Question: I'm currently testing a game. But when I try to run the app on my device, it gives me this error:

I already tried cleaning the project, but the error stays.
Project:
'''
buildscript {
repositories {
mavenLocal()
mavenCentral()
maven { url "https://oss.sonatype.org/content/repositories/snapshots/" }
}
dependencies {
classpath 'com.android.tools.build:gradle:2.1.3'
}
}
allprojects {
apply plugin: "eclipse"
apply plugin: "idea"
version = '1.0'
ext {
appName = "RocketHedgehog"
gdxVersion = '1.9.3'
roboVMVersion = '2.1.0'
box2DLightsVersion = '1.4'
ashleyVersion = '1.7.0'
aiVersion = '1.8.0'
}
repositories {
mavenLocal()
mavenCentral()
maven { url "https://oss.sonatype.org/content/repositories/snapshots/" }
maven { url "https://oss.sonatype.org/content/repositories/releases/" }
}
}
project(":android") {
apply plugin: "android"
configurations {
natives
all*.exclude group: 'com.android.support', module: 'support-v4'
}
dependencies {
compile project(":core")
compile "com.badlogicgames.gdx:gdx-backend-android:$gdxVersion"
natives "com.badlogicgames.gdx:gdx-platform:$gdxVersion:natives-armeabi"
natives "com.badlogicgames.gdx:gdx-platform:$gdxVersion:natives-armeabi-v7a"
natives "com.badlogicgames.gdx:gdx-platform:$gdxVersion:natives-arm64-v8a"
natives "com.badlogicgames.gdx:gdx-platform:$gdxVersion:natives-x86"
natives "com.badlogicgames.gdx:gdx-platform:$gdxVersion:natives-x86_64"
compile "com.badlogicgames.gdx:gdx-box2d:$gdxVersion"
natives "com.badlogicgames.gdx:gdx-box2d-platform:$gdxVersion:natives-armeabi"
natives "com.badlogicgames.gdx:gdx-box2d-platform:$gdxVersion:natives-armeabi-v7a"
natives "com.badlogicgames.gdx:gdx-box2d-platform:$gdxVersion:natives-arm64-v8a"
natives "com.badlogicgames.gdx:gdx-box2d-platform:$gdxVersion:natives-x86"
natives "com.badlogicgames.gdx:gdx-box2d-platform:$gdxVersion:natives-x86_64"
compile "com.google.android.gms:play-services-ads:9.4.0"
compile "com.google.android.gms:play-services-games:9.6.1"
compile project(':BaseGameUtils')
compile 'com.android.support:multidex:1.0.1'
}
}
project(":core") {
apply plugin: "java"
dependencies {
compile "com.badlogicgames.gdx:gdx:$gdxVersion"
compile "com.badlogicgames.gdx:gdx-box2d:$gdxVersion"
}
}
project(":desktop") {
apply plugin: "java"
dependencies {
compile project(":core")
compile "com.badlogicgames.gdx:gdx-backend-lwjgl:$gdxVersion"
compile "com.badlogicgames.gdx:gdx-platform:$gdxVersion:natives-desktop"
compile "com.badlogicgames.gdx:gdx-box2d-platform:$gdxVersion:natives-desktop"
}
}
tasks.eclipse.doLast {
delete ".project"
}
'''
BaseGameUtils: (Library) I needed this for implementing GPS
'''
apply plugin: 'com.android.library'
buildscript {
repositories {
jcenter()
}
dependencies {
classpath 'com.android.tools.build:gradle:1.3.1'
}
}
dependencies {
// Set defaults so that BaseGameUtils can be used outside of BasicSamples
if (!project.hasProperty('appcompat_library_version')) {
ext.appcompat_library_version = '20.0.+'
}
if (!project.hasProperty('support_library_version')) {
ext.support_library_version = '20.0.+'
}
if (!project.hasProperty('gms_library_version')) {
ext.gms_library_version = '8.4.0'
}
compile "com.android.support:appcompat-v7:${appcompat_library_version}"
compile "com.android.support:support-v4:${support_library_version}"
compile "com.google.android.gms:play-services-games:${gms_library_version}"
compile "com.google.android.gms:play-services-plus:${gms_library_version}"
}
android {
// Set defaults so that BaseGameUtils can be used outside of BasicSamples
if (!project.hasProperty('android_compile_version')) {
ext.android_compile_version = 23
}
if (!project.hasProperty('android_min_version')) {
ext.android_min_version = 9
}
if (!project.hasProperty('android_version')) {
ext.build_tools_version = "23.0.2"
}
compileSdkVersion android_compile_version
buildToolsVersion build_tools_version
defaultConfig {
minSdkVersion android_min_version
targetSdkVersion android_compile_version
}
}
'''
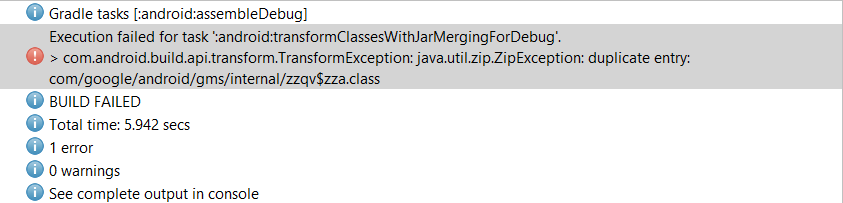
Answer: I would recommend you set a variable for the google services and make them all the same version.
For example, your 'BaseGameUtils' uses '8.4.0' consistently, but your project is using various other versions ('9.6.1' and '9.4.0')
'''
ext {
appName = "RocketHedgehog"
gms_library_version = "8.4.0" // For consistency with library
'''
Then, update these lines to use that variable.
'''
compile "com.google.android.gms:play-services-ads:${gms_library_version}"
compile "com.google.android.gms:play-services-games:${gms_library_version}"
'''